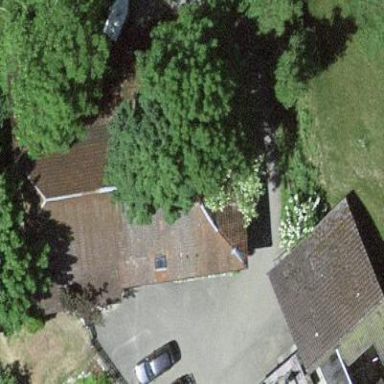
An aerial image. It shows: Barn.